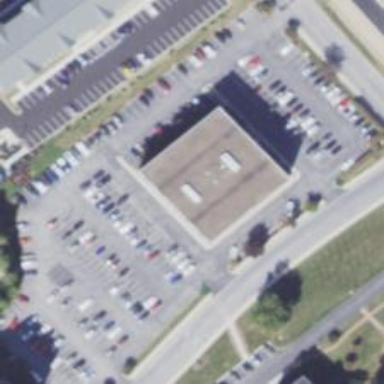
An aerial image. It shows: Commercial building.